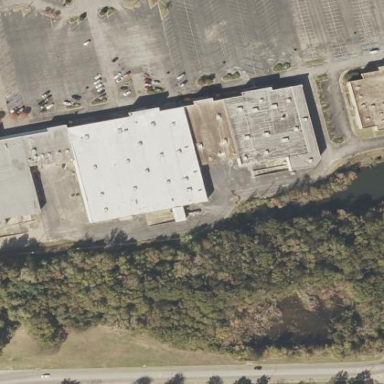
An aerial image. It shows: Retail building.